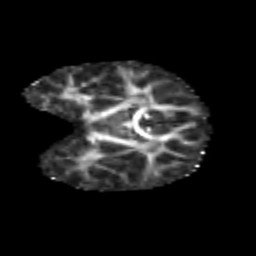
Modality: FA
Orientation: coronal
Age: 6
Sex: female
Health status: healthy